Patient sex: M
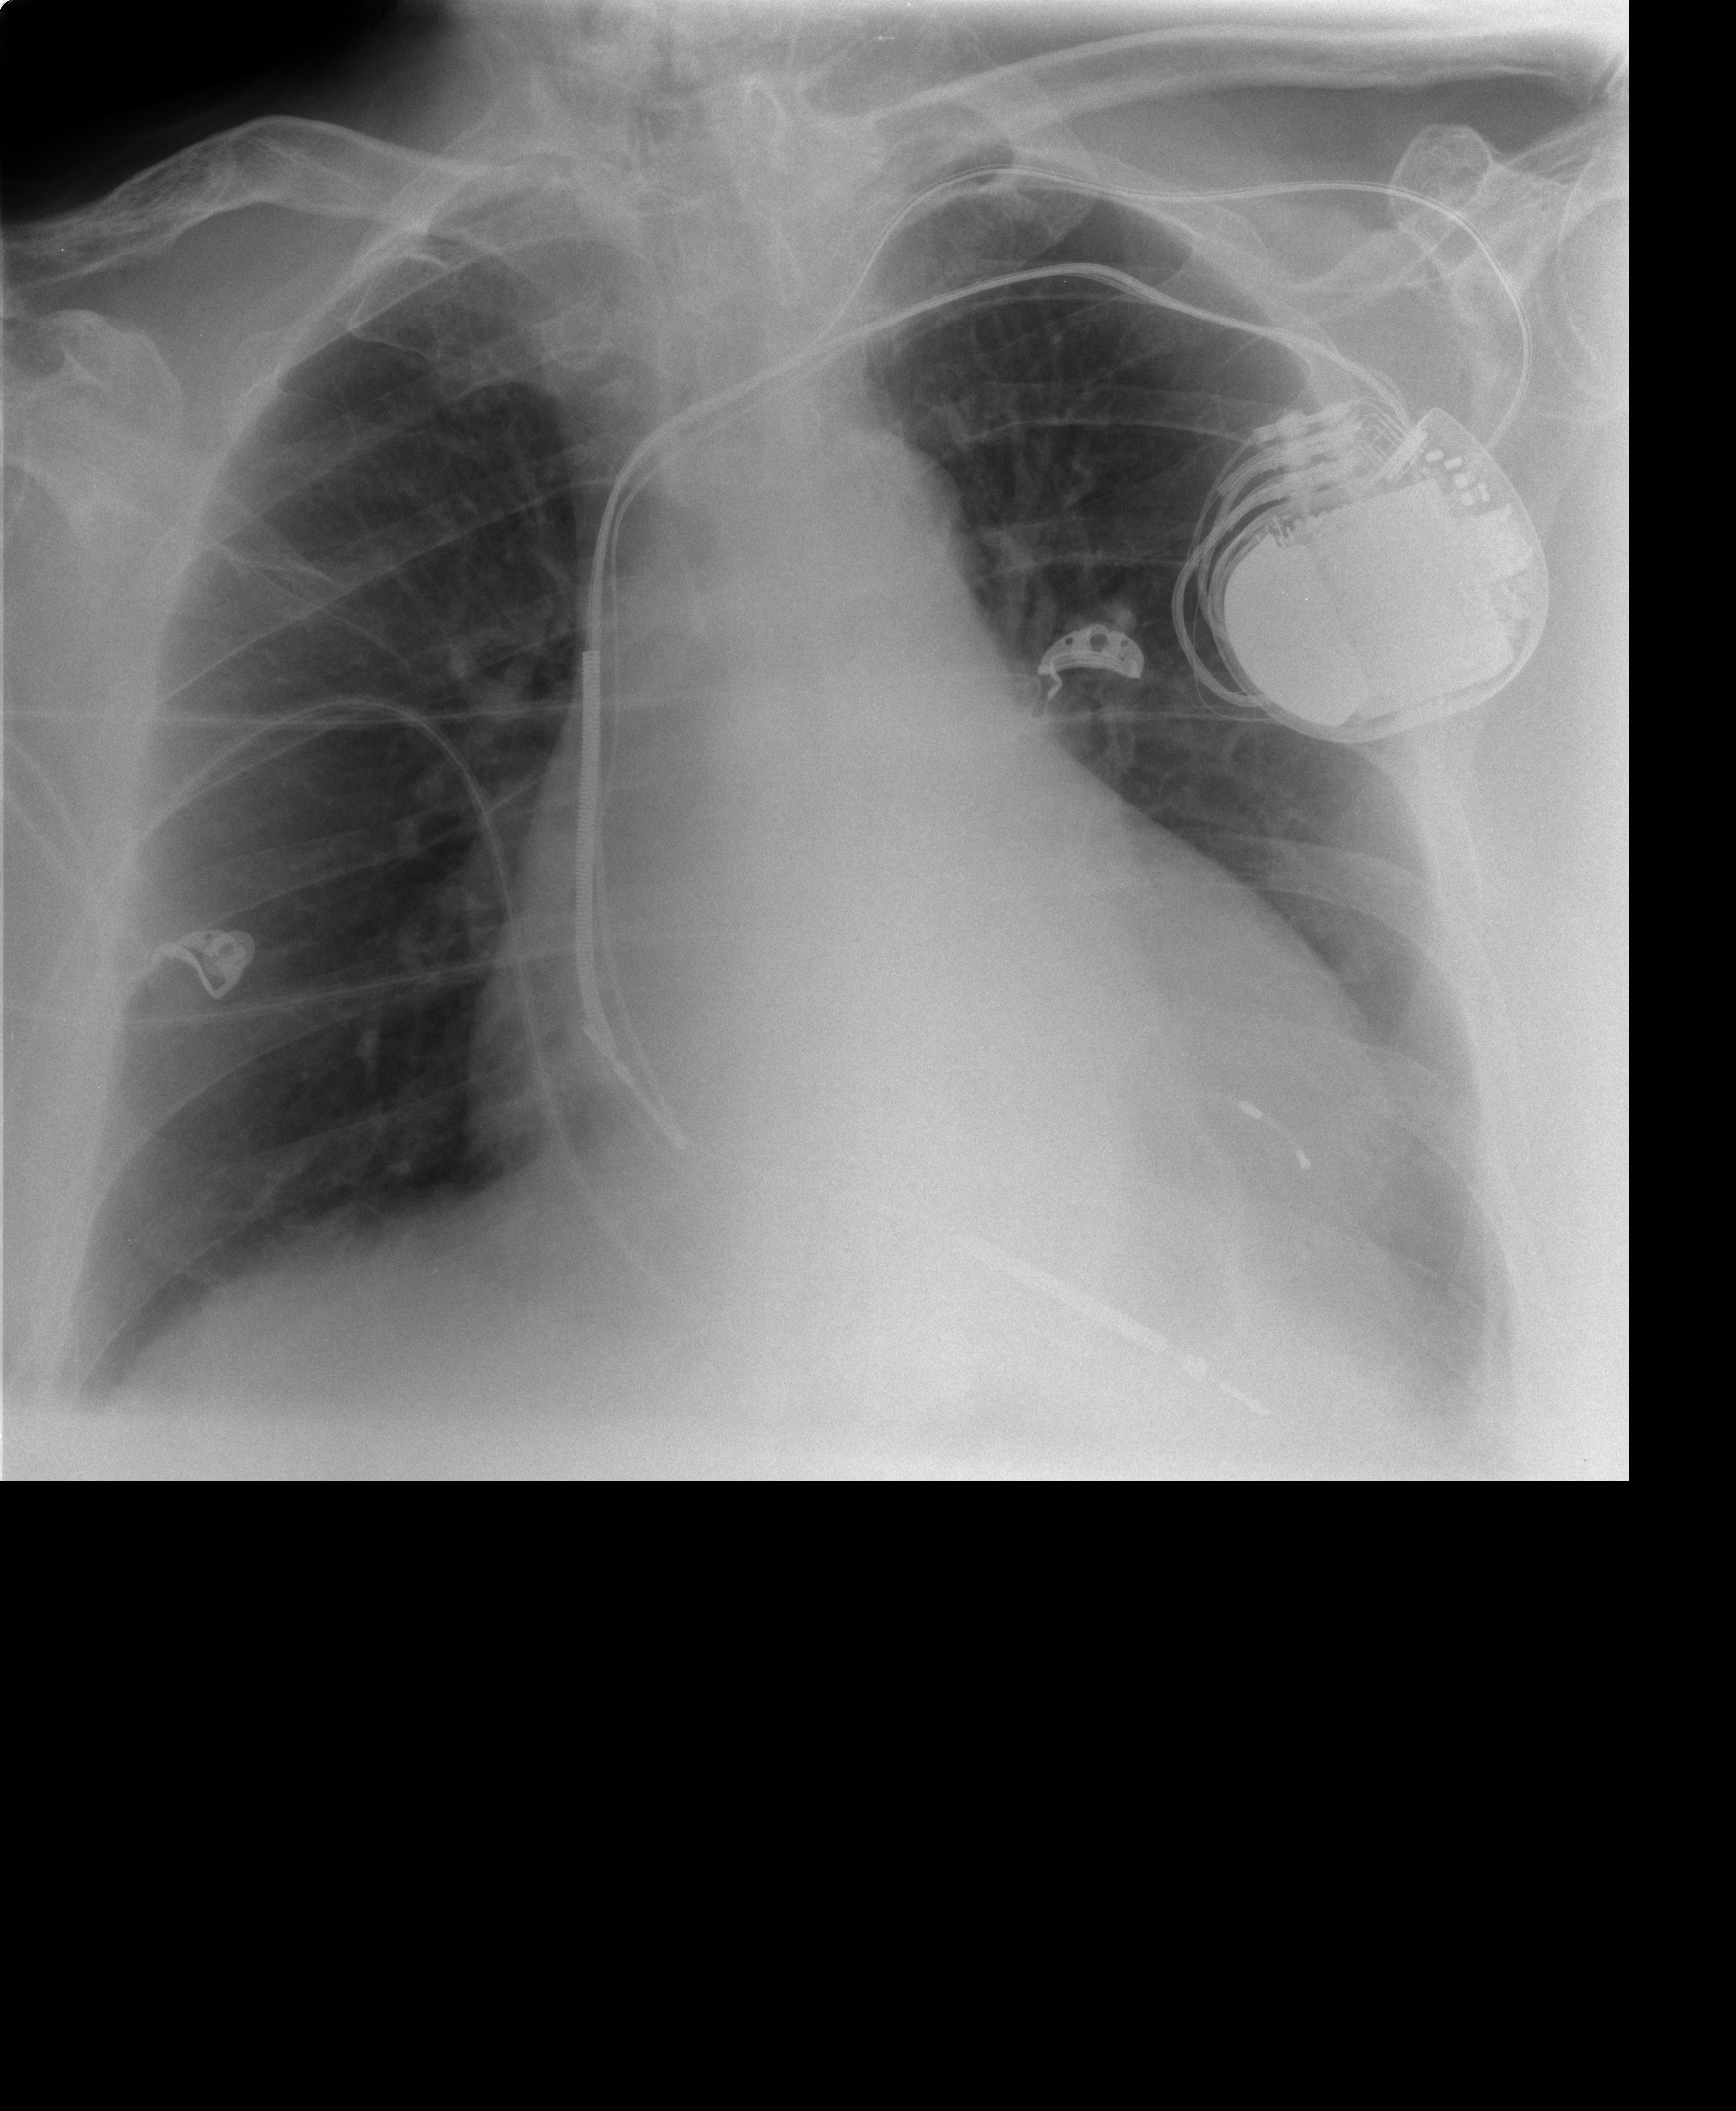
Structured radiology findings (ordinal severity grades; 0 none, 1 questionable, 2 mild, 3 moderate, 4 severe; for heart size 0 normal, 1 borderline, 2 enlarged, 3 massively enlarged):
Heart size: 3
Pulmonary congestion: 0
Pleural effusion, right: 0
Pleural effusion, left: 1
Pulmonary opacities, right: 0
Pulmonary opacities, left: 0
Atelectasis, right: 1
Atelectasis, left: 1